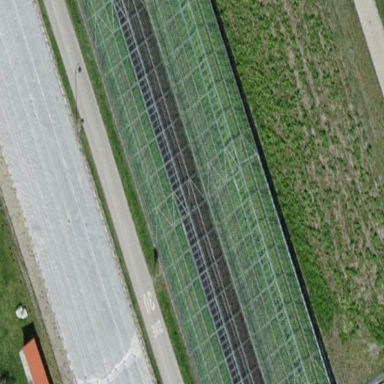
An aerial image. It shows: Greenhouse.